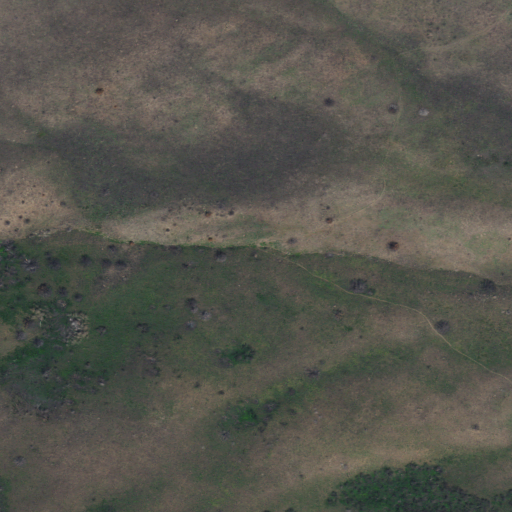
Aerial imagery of depression(s) in Idaho named Magpie Basin containing only grassland